Question: I am using SqlBulkCopy object to write a datatable into an sql server table. However, everytime I recheck my database it remains intact with no changes. A
I have tried to do Google search to determine my problem but i am unable to resolve it.
The datatable came from an .xls file.
'''
public static DataTable dt = new DataTable();
private void ExportToGrid(String path, String filen)
{
int idx = filen.IndexOf(".");
string tf = filen.Remove(idx, 4);
OleDbConnection MyConnection = null;
DataSet DtSet = null;
OleDbDataAdapter MyCommand = null;
MyConnection = new OleDbConnection("provider=Microsoft.Jet.OLEDB.4.0; Data Source='" + path + "';Extended Properties=Excel 8.0;");
ArrayList TblName = new ArrayList();
MyConnection.Open();
DataTable schemaTable = MyConnection.GetOleDbSchemaTable(OleDbSchemaGuid.Tables, new object[] { null, null, null, "TABLE" });
foreach (DataRow row in schemaTable.Rows)
{
TblName.Add(row["TABLE_NAME"]);
}
MyCommand = new System.Data.OleDb.OleDbDataAdapter("select * from [" + TblName[0].ToString() + "]", MyConnection);
DtSet = new System.Data.DataSet();
MyCommand.Fill(DtSet);
MyCommand.FillSchema(DtSet, SchemaType.Source);
DataTable dt = new DataTable();
dt = DtSet.Tables[0];
Session["dt"] = dt;
int x = dt.Rows.Count;
MyConnection.Close();
if (dt.Rows.Count > 0)
{
theGridView.DataSource = dt;
theGridView.DataBind();
}
if (System.IO.File.Exists(path))
{
System.IO.File.Delete(path);
}
}
'''
This is my writer function
'''
private void StartImport()
{
string servername = server;
string database = database;
string tbl = "dbo.LinkDb";
Stopwatch sw = new Stopwatch();
sw.Start();
SqlBulkCopy bulkCopy = new SqlBulkCopy("Data Source=" + servername + ";Initial Catalog=" + database + ";Integrated Security=SSPI", SqlBulkCopyOptions.TableLock);
bulkCopy.DestinationTableName = tbl;
bulkCopy.WriteToServer(dt);
sw.Stop();
lblResult.Visible = true;
lblResult.Text = (sw.ElapsedMilliseconds / 1000.00).ToString();
}
'''
Below are the screenshot of the tables stored in my sql server. I assure you that I have been complying to Case Sensitive rules.

There was no exception thrown and average time elapsed is 0.018 - 0.020 secs
Appreciate any helps.
Thank you
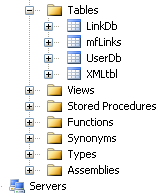
Answer: Based on the code you have posted, you are writing an empty datatable to the database. Your "ExportToGrid" method fills dt, a DataTable declared locally, which loses scope outside of the method. Your write function is calling the static DataTable dt which is a new datatable.
Does dt need to be static? it seems as though this could be declared as
'''
private DataTable dt;
'''
then inside "ExportToGrid" instead of declaring another DataTable just instantiate the already declared dt rather than declaring a new one
'''
dt = new DataTable();
'''
Alternatively you could extract the DataTable straight from the GridView during the write Method:
'''
DataTable dt = (DataTable)theGridView.DataSource;
bulkCopy.WriteToServer(dt);
'''
This removes the need for variables outside of the scope of the method.
Lastly since you are storing your datatable within the session (I am not generally an advocate of storing large amounts of data in session variables but without knowing the specifics of your site I cannot really pass judgement), you could use the following:
'''
DataTable dt = (DataTable)Session["dt"];
bulkCopy.WriteToServer(dt);
'''